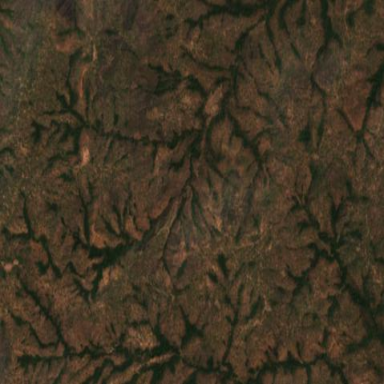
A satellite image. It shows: Forest area.